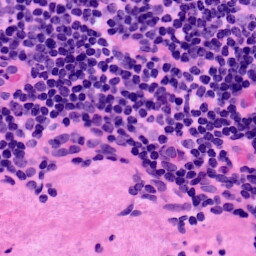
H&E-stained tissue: LymphNode